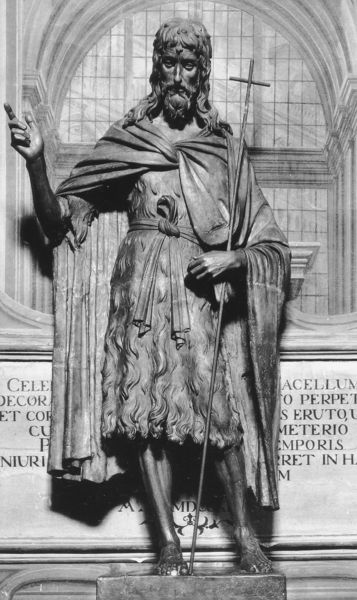
Titel: Hl. Johannes der Täufer
Künstler: Michelozzo
Standort: Florenz, S. Annunziata (EU - I - Toskana)
Schlagwörter: hand, mann, umhang, fenster, finger, geste, holz, blick, gürtel, rock, bart, johannes, knoten, pelz, sockel, täufer, vollbart, kirche, figur, mantel, standfigur, locken, skulptur, statue, fell, füße, schrift, stab, inschrift, bronze, foto, fotografie, barfuss, kreuz, schnitzerei, christus, jesus, segen, heiliger, hirte, gest, zeigegestus, kirchenfigur, donatello, schafpelz